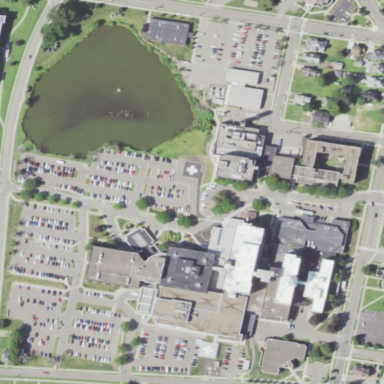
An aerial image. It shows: Hospital.